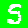
Digit: 5